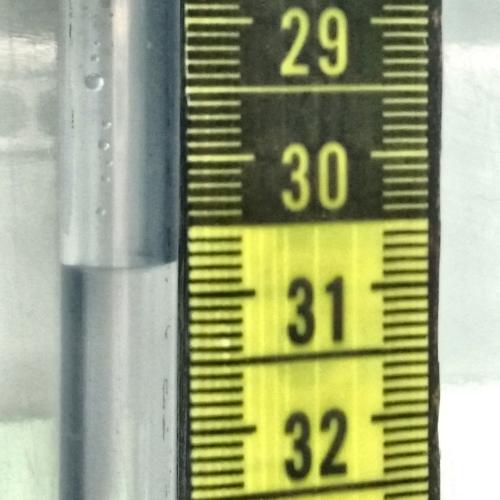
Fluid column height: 30.8 cm